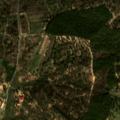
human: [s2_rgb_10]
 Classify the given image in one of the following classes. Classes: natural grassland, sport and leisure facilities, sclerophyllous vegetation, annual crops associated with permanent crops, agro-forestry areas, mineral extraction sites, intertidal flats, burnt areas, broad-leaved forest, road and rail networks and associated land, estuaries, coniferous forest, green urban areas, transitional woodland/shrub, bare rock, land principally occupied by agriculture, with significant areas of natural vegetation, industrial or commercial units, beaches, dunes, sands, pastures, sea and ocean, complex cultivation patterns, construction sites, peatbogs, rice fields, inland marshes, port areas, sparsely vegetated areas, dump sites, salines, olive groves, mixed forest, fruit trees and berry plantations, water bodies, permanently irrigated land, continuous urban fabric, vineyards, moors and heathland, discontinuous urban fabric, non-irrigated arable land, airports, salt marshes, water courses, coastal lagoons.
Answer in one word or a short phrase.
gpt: non-irrigated arable land, permanently irrigated land, olive groves, complex cultivation patterns, agro-forestry areas, broad-leaved forest, coniferous forest, mixed forest